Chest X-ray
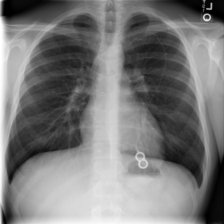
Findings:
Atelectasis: negative
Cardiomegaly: negative
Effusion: negative
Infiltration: negative
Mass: negative
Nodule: negative
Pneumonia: negative
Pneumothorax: negative
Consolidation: negative
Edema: negative
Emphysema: negative
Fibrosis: negative
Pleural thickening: negative
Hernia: negative